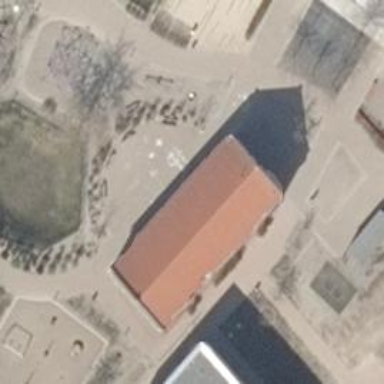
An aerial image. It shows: Arts centre housed inside building.